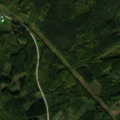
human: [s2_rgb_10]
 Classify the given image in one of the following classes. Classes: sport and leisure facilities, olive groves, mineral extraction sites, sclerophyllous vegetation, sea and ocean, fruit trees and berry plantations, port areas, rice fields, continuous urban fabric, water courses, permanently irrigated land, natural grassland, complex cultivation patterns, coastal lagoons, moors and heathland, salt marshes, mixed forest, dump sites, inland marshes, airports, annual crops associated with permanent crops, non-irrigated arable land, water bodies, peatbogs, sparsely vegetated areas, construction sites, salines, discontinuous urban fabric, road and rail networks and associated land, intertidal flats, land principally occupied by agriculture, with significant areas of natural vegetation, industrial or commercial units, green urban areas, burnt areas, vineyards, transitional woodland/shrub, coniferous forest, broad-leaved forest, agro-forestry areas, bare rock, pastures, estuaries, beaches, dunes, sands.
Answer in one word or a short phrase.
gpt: coniferous forest, mixed forest, transitional woodland/shrub